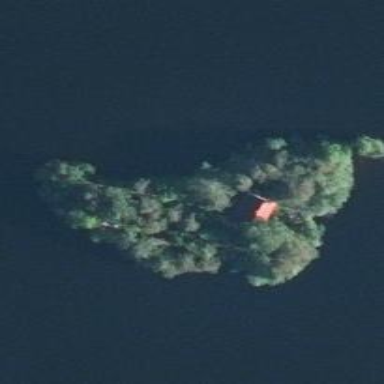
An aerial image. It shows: Islet.